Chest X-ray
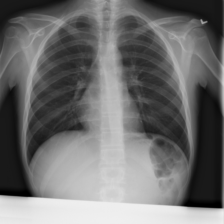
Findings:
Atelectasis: negative
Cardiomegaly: negative
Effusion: negative
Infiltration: negative
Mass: negative
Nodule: negative
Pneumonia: negative
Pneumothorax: negative
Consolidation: negative
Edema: negative
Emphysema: negative
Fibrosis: negative
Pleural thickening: negative
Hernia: negative